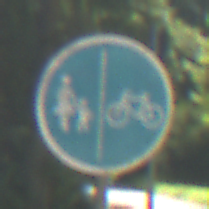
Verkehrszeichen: GetrennterRadUndGehwegRadwegRechts
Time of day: Midday
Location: Outdoor (RoadRail)
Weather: Clear
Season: NotSpecified
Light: Natural